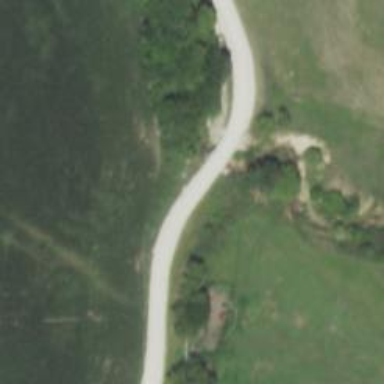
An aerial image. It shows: Unclassified road on bridge.